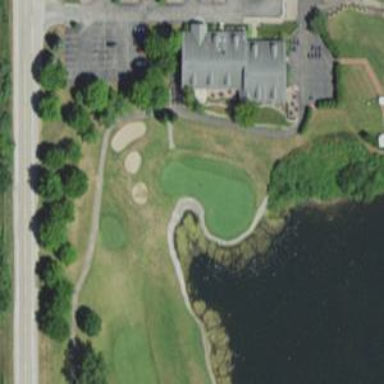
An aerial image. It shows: View of golf hole.